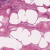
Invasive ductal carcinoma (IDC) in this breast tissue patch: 0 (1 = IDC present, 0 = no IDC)